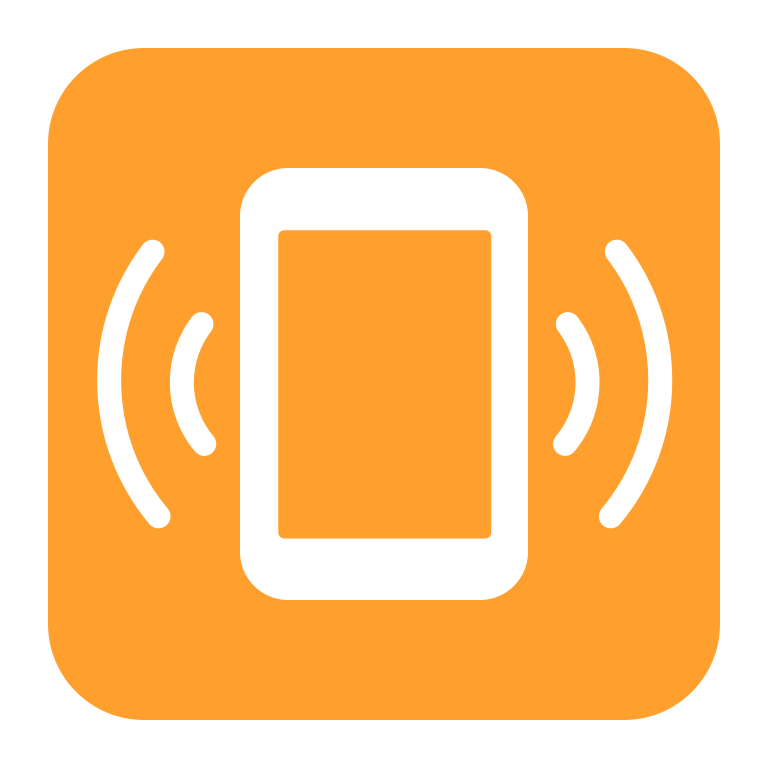
vibration mode flat